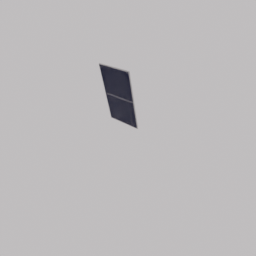
Label: electronics